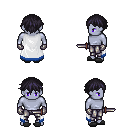
a pixel art fantasy rpg character, male body template, dark elf, purple skin, white trimmed cape, metal pants, raven short bangs hairstyle, metal gloves, gray slippers, dagger, four views (front, back, left, right), 2x2 character sprite sheet, small pixel art, hard edges, no anti-aliasing